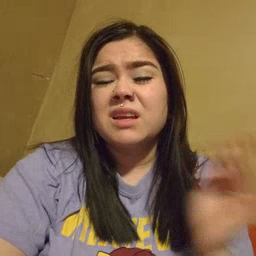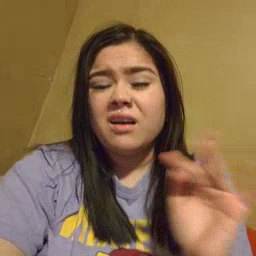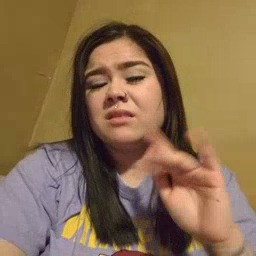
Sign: yucky